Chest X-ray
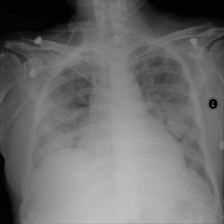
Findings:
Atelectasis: negative
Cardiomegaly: negative
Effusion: negative
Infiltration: positive
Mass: negative
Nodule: negative
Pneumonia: positive
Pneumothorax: negative
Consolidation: negative
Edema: positive
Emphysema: negative
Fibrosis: negative
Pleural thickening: negative
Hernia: negative